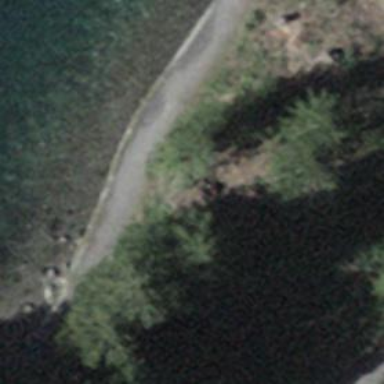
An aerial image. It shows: Bench.